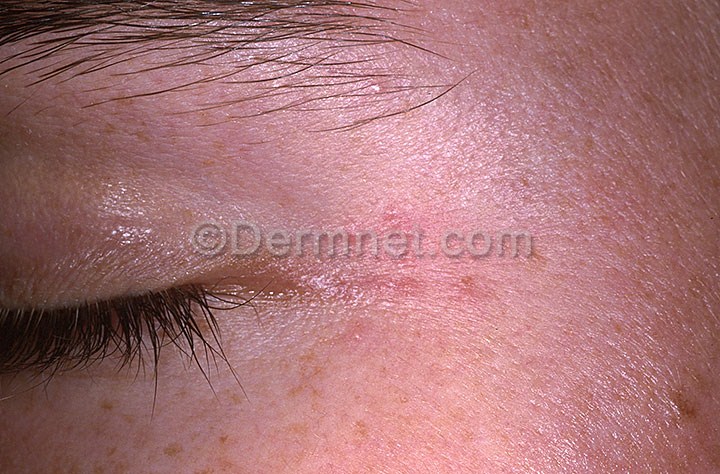
Disease: Acne and Rosacea Photos